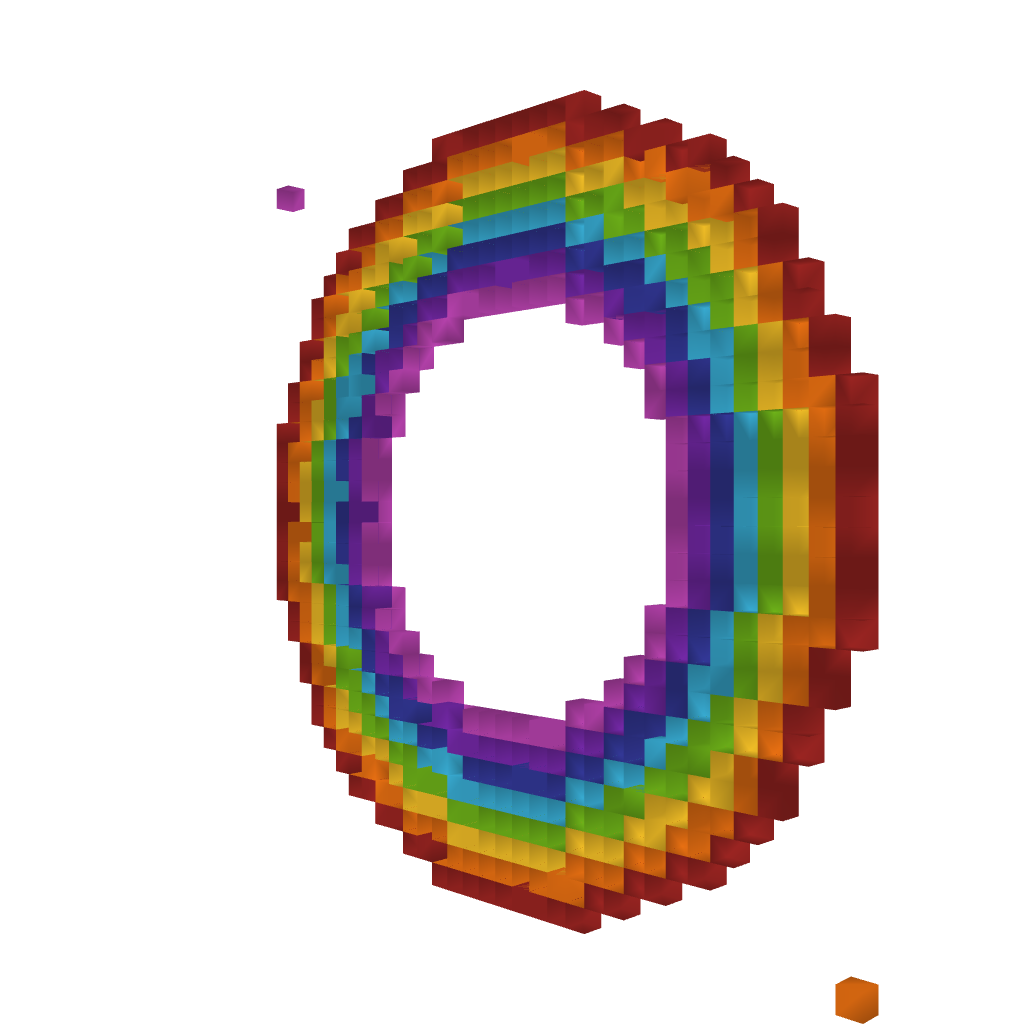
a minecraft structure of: Rainbow!